Question: Total expenses for each month.
One or indefinately many items. For each item there are:
1. Start month
2. Interval in months
3. Cost
4. 'active-inactive' flag
I got pretty far using SUMPRODUCT, see the example below.

'''
=SUMPRODUCT(--($I$2:$I$6="x");--(MOD(MONTH(O2)-MONTH($M$2:$M$6);$L$2:$L$6)=0);$K$2:$K$6)
'''
Where:
- '$I$2:$I$6'- 'O2'- '$M$2:$M$6'- '$L$2:$L$6'- '$K$2:$K$6'
The formula only works with defined ranges ('$I$2:$I$6'). However, I want the formula to work for any amount of items without adjusting the range ('$I:$I'). All my trials resulted either in errors or excessively long calculation times.
Grateful for any help.
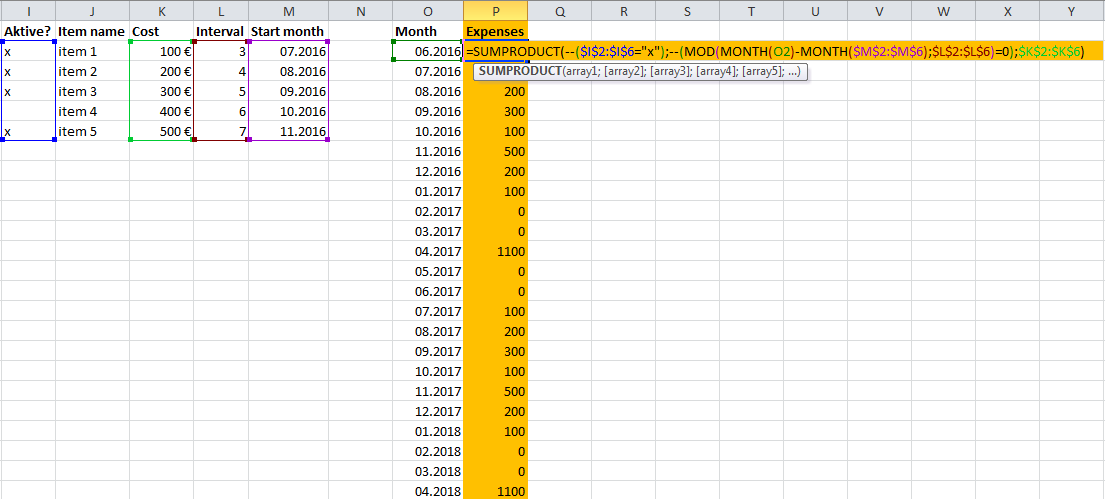
Answer: You want to use the following to find the last row with data:
'''
=INDEX($M:$M;MATCH(1e99;$M:$M))
'''
This will find the last row in column M and use that to set the last cell in that column.
So adding that to your formula we get:
'''
=SUMPRODUCT(($I$2:INDEX($I:$I;MATCH(1e99;$M:$M))="x")*(MOD(MONTH(O2)-MONTH($M$2:INDEX($M:$M;MATCH(1e99;$M:$M)));$L$2:INDEX($L:$L;MATCH(1e99;$M:$M)))=0)*$K$2:INDEX($K:$K;MATCH(1e99;$M:$M)))
'''
And now the dataset size is dynamic based on the last row in column M with dates in it.